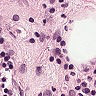
Metastatic tissue present: yes